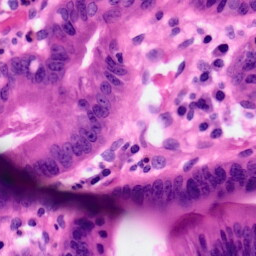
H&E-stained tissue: Pancreatic